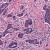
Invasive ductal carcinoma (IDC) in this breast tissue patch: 1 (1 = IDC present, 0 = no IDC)